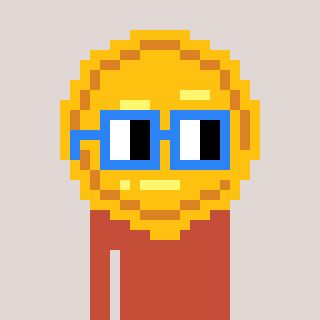
a pixel art character with square blue glasses, a medal-shaped head and a rust-colored body on a warm background